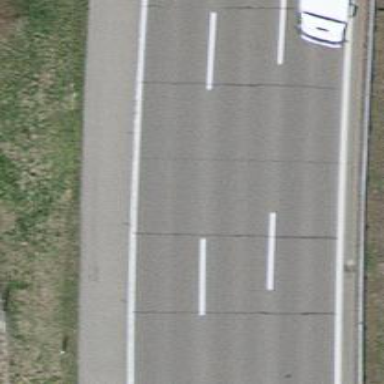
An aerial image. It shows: Asphalt motorway.